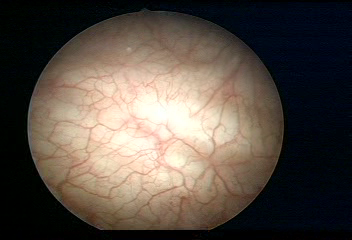
Modality: WLC
Class: Normal mucosa
Bladder cancer association: No